Question:
I want all idbclients, whats it script form redis cli?
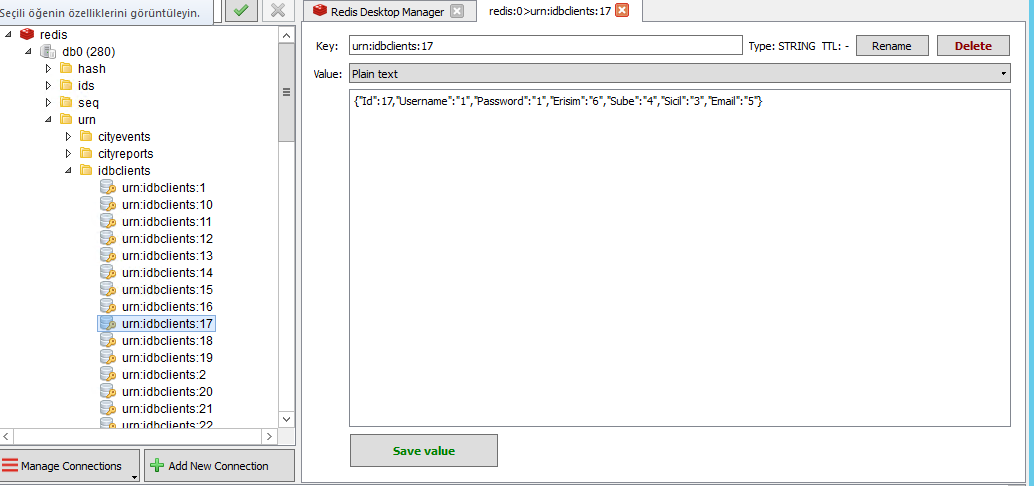
Answer: Take a look at <URL>.
So in your case simply call 'keys urn:idbclients:*' in the CLI (or if you're scripting then run this command from inside your script using your client library).